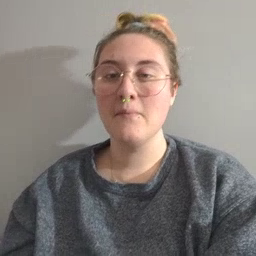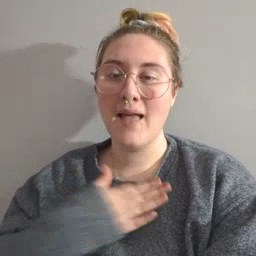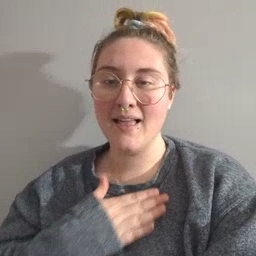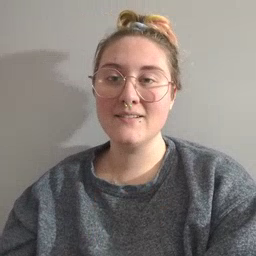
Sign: minemy